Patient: sex M, age 76
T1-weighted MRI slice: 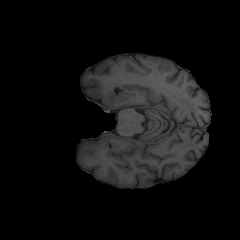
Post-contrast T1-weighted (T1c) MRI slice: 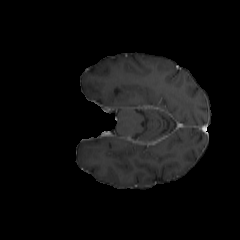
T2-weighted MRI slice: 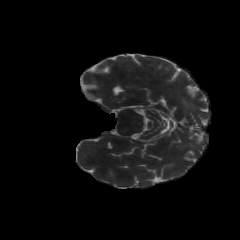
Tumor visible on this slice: no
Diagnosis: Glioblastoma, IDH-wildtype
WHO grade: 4